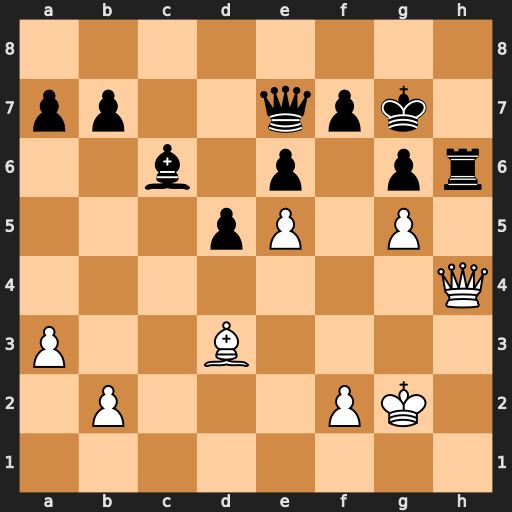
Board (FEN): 8/pp2qpk1/2b1p1pr/3pP1P1/7Q/P2B4/1P3PK1/8
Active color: w
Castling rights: -
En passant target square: -
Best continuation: gxh6+ Kf8 Qxe7+